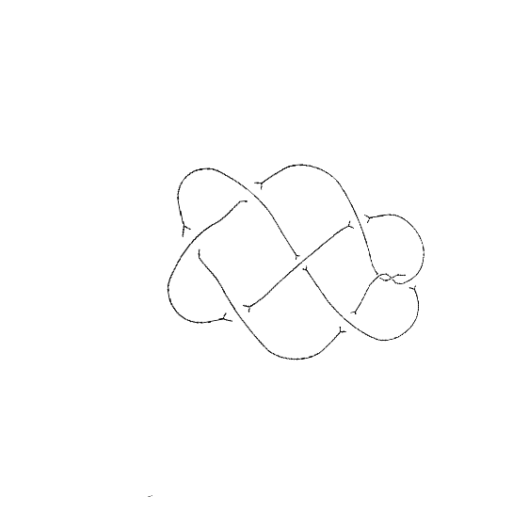
Crossing number: 9